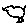
Label: bird